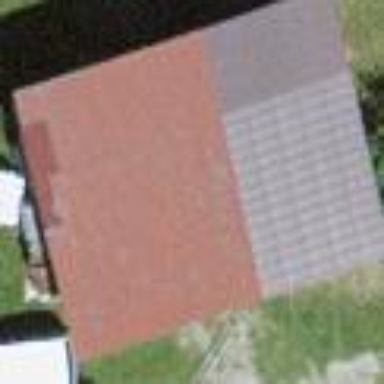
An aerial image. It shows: Shed building.